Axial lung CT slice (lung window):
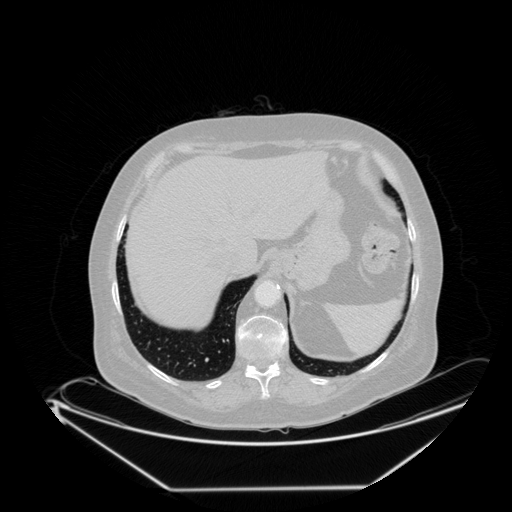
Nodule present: no